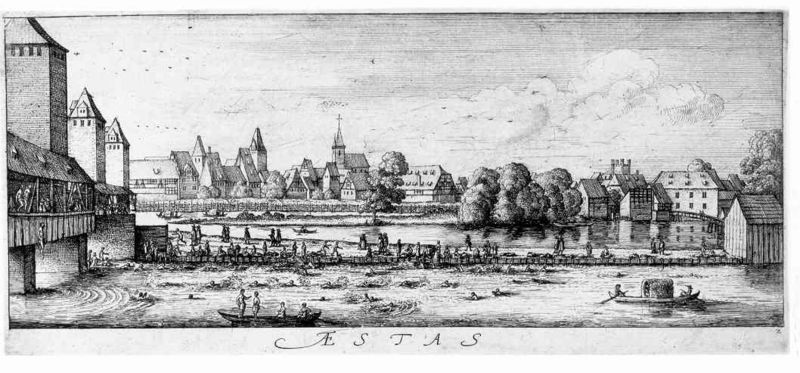
Titel: Sommer: Der Badeplatz
Künstler: Wenzel Hollar
Standort: Karlsruhe
Institution: Staatliche Kunsthalle Karlsruhe
Schlagwörter: baum, himmel, meer, wasser, weiß, wolken, badende, bäume, fluss, kirchturm, landschaft, menschen, see, stadt, ufer, fenster, grau, hell, hintergrund, holz, pfeiler, schwarz, skizze, szene, zeichnung, dach, gebäude, haus, schloss, weg, wolke, leute, masse, wand, architektur, augen, toter, bach, feld, häuser, natur, spiegelung, vögel, brücke, gewässer, hütte, kirche, insel, personen, arbeit, boot, boote, handel, kahn, ruder, turm, engel, holzschnitt, schiff, schiffe, schrift, sommer, welle, wellen, ansicht, ort, vedute, zuschauer, fischer, schiffer, dorf, dächer, giebel, mauer, grafik, graphik, vegetation, hütten, läden, markt, silhouette, damm, hafen, kähne, strom, strömung, wehr, querformat, staffage, ruderer, sport, balken, striche, reflexion, zinnen, galerie, befestigung, flucht, kirchen, panorama, stadtansicht, erker, buch, burg, kreuz, türme, schwimmen, gauben, druck, druckgraphik, schnitt, schwarz-weiss, druckgrafik, schraffur, radierung, stich, kupfer, illustration, text, beschriftung, bleistift, flanieren, sonntag, fahren, floss, mittelalter, stadtlandschaft, fachwerk, stadtmauer, staft, horizontal, dürer, zeit, kupferstich, bote, brücken, flüsse, nürnberg, angler, ras, zinne, schwimmer, paddeln, latein, stick, botte, gondel, stichh, vertikal, bot, neuzeit, überquerung, sieb, wehrtürme, merian, kupferstick, sperre, wettstreit, bamberg, gehängter, arhcitektur, zeitalter, selbstmörder, flusss, brükce, flusse, aestas, tadts, ruderbote, aestad, estas, aarbeit, wolz, graffur, fachwrek, stadt ha, stadt#zeichnung, zehntscheuer, bamber, atas, jestas, astas, gruad, glüsse, pegnitz